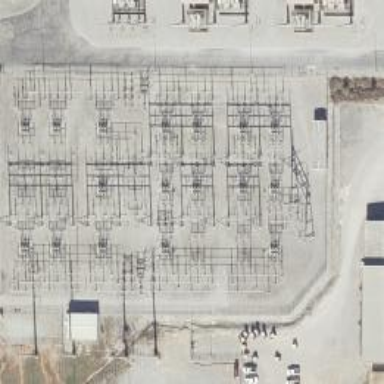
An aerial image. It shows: Switch for power supply.